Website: home-depot
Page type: customer-info-address
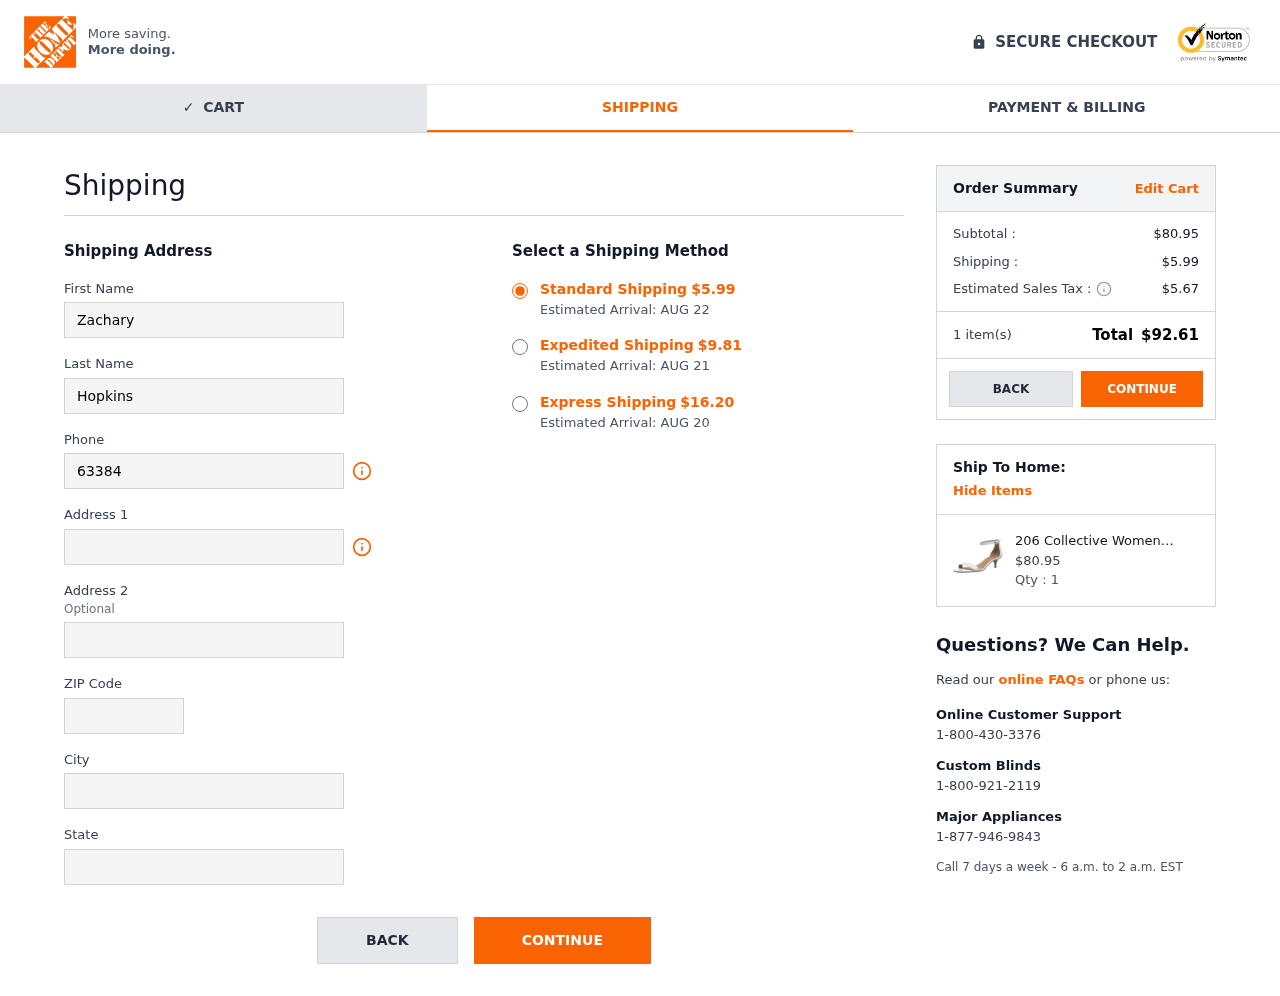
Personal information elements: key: PII_CITY
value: Lake Nicole
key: PII_FIRSTNAME
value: Zachary
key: PII_LASTNAME
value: Hopkins
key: PII_PHONE
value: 6338420374
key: PII_POSTCODE
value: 42902
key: PII_STATE
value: Utah
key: PII_STREET
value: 0476 Jones Harbors Suite 437
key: PII_STREET2
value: Suite 172
Product elements: key: PRODUCT1_NAME
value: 206 Collective Women's Eve Stiletto Heel Dress Sandal-Low Heeled
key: PRODUCT1_PRICE
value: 80.95
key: PRODUCT1_QUANTITY
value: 1
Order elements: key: ORDER_SHIPPING_COST
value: $5.99
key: ORDER_DELIVERY_DATE
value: Estimated Arrival: AUG 22
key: ORDER_SHIPPING_COST_EXPEDITED
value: $9.81
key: ORDER_DELIVERY_DATE_EXPEDITED
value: Estimated Arrival: AUG 21
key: ORDER_SHIPPING_COST_EXPRESS
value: $16.20
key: ORDER_DELIVERY_DATE_EXPRESS
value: Estimated Arrival: AUG 20
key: ORDER_SUBTOTAL
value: $80.95
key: ORDER_TAX
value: $5.67
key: ORDER_NUM_ITEMS
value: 1 item(s)
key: ORDER_TOTAL
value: $92.61